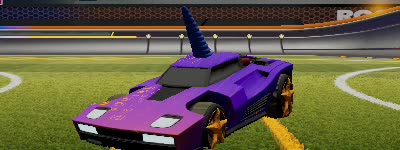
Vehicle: breakout